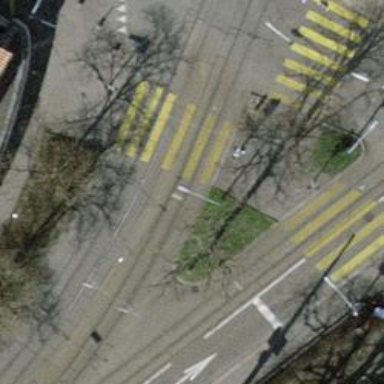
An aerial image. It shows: Zebra crossing controlled by traffic signals.